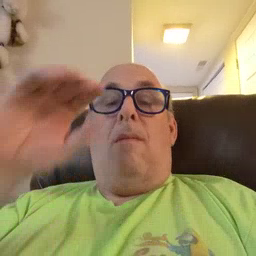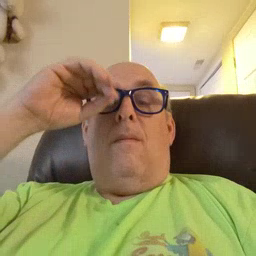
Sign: owl